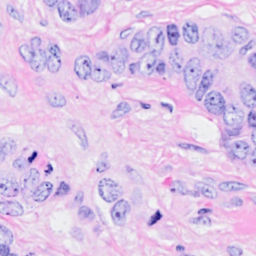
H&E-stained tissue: Breast